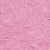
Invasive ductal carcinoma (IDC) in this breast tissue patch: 0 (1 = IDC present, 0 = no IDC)